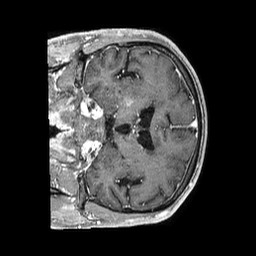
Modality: T1w
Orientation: coronal
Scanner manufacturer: philips
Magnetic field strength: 1.5 T
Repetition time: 0.007585 s
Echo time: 0.003448 s